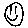
Label: smiley face